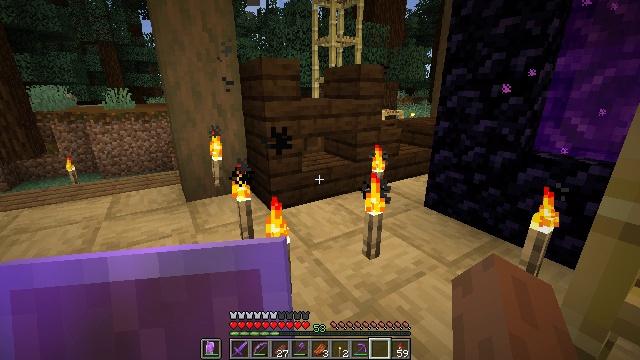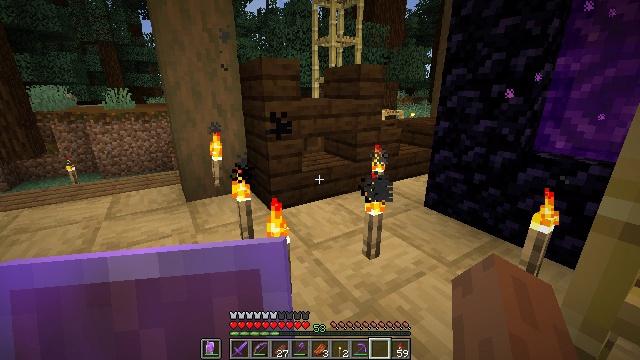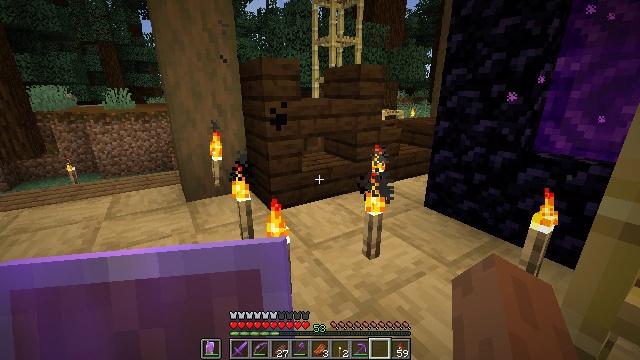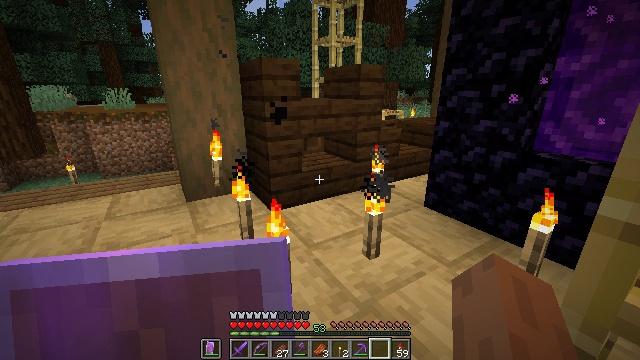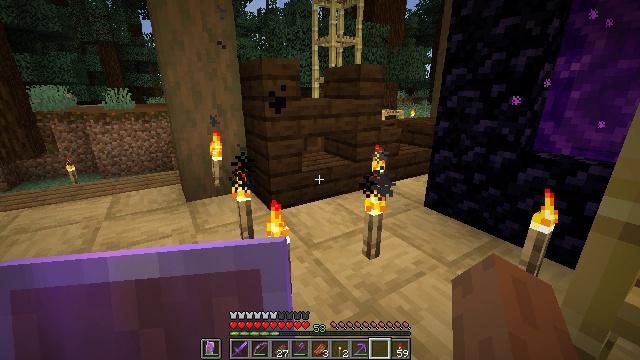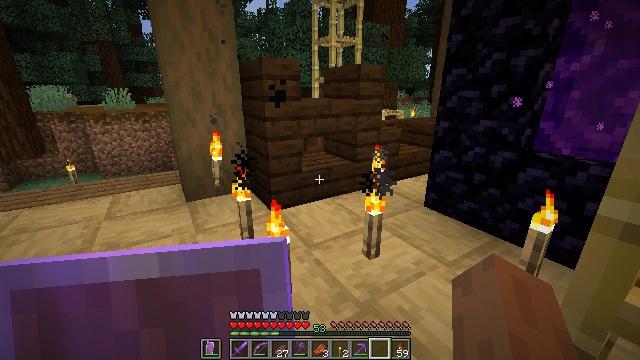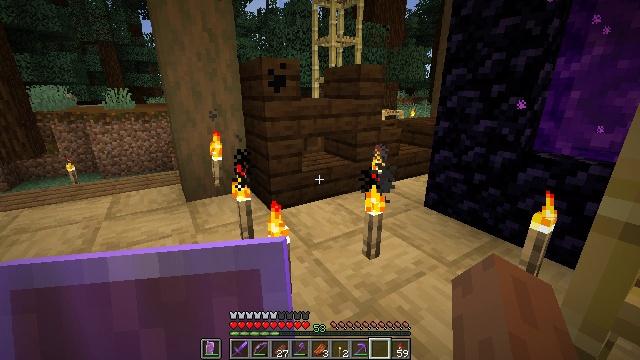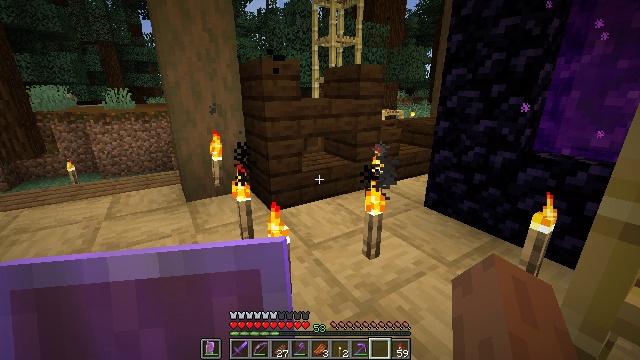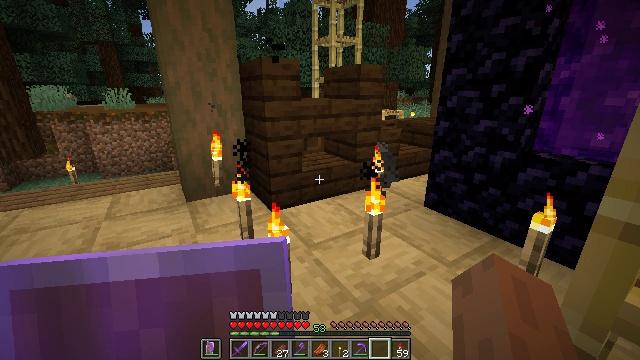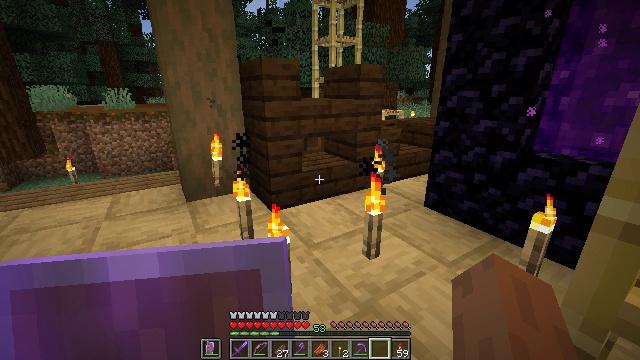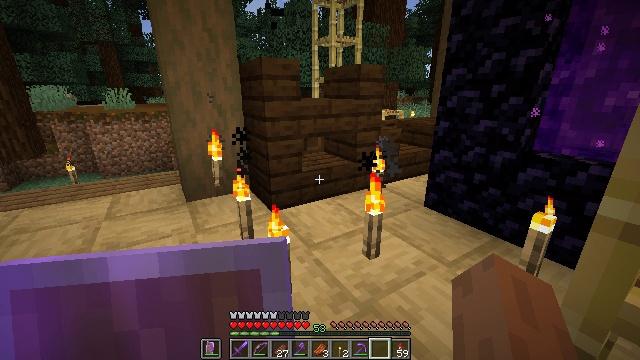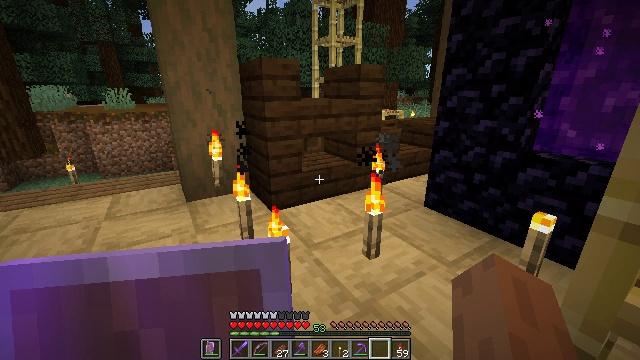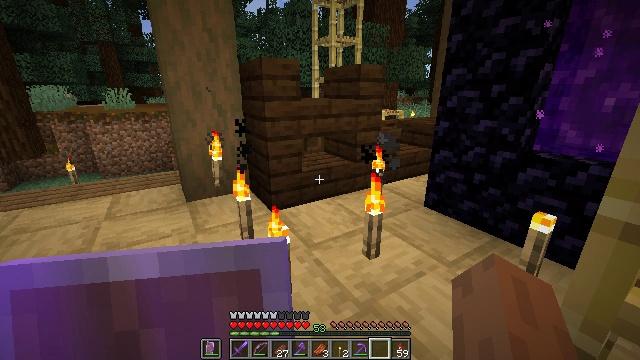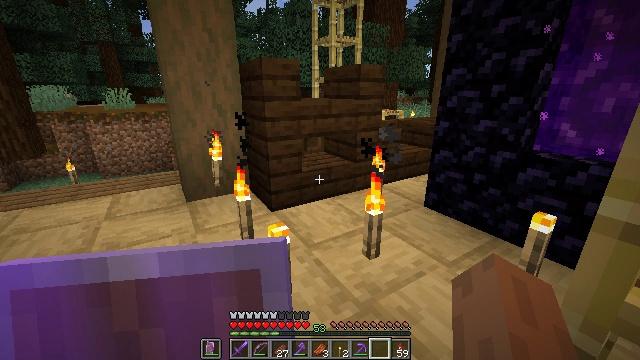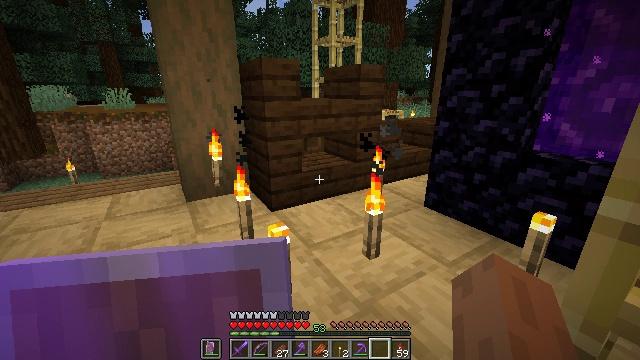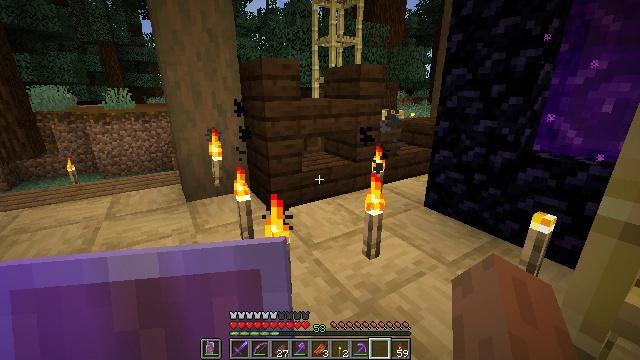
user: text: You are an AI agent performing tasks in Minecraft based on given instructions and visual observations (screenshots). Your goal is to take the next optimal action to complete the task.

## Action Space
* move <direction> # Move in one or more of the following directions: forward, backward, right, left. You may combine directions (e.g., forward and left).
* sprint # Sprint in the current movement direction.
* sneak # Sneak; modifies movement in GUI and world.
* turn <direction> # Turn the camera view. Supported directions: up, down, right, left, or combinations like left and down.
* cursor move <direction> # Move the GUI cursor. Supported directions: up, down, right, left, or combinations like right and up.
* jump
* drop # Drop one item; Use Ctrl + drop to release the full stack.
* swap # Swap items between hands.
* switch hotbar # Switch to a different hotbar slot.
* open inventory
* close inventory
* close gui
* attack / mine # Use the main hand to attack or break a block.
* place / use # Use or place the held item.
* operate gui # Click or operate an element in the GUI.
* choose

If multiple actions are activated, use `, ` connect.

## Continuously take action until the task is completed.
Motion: motion action
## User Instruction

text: Harvest the dark oak stairs for reuse.
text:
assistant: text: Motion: no_op
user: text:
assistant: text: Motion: no_op
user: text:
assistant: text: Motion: no_op
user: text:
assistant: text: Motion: no_op
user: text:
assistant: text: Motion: no_op
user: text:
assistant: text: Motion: no_op
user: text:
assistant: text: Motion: no_op
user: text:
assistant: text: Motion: no_op
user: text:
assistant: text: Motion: no_op
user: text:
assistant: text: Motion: no_op
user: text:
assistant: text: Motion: no_op
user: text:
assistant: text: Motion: no_op
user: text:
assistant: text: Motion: no_op
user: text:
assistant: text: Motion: no_op
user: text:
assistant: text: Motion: no_op
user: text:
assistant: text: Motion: move forward
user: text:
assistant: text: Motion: move forward
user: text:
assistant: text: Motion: move forward
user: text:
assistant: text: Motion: move forward
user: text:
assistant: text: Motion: no_op
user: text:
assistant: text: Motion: move right
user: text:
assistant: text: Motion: move right
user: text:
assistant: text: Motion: move right
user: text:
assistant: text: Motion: move right, turn left
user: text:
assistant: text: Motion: move back and move right, turn left and up
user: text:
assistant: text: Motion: move back, turn left and up
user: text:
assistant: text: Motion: move back
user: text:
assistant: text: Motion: move back
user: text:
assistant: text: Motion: no_op
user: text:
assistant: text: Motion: no_op